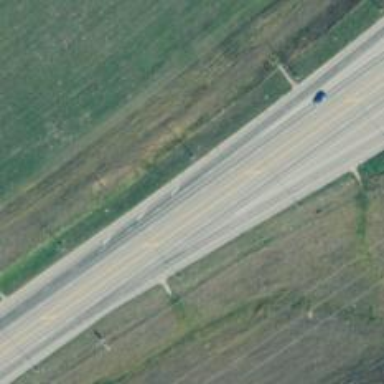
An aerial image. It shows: This image shows trunk highway that functions as expressway.